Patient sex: M
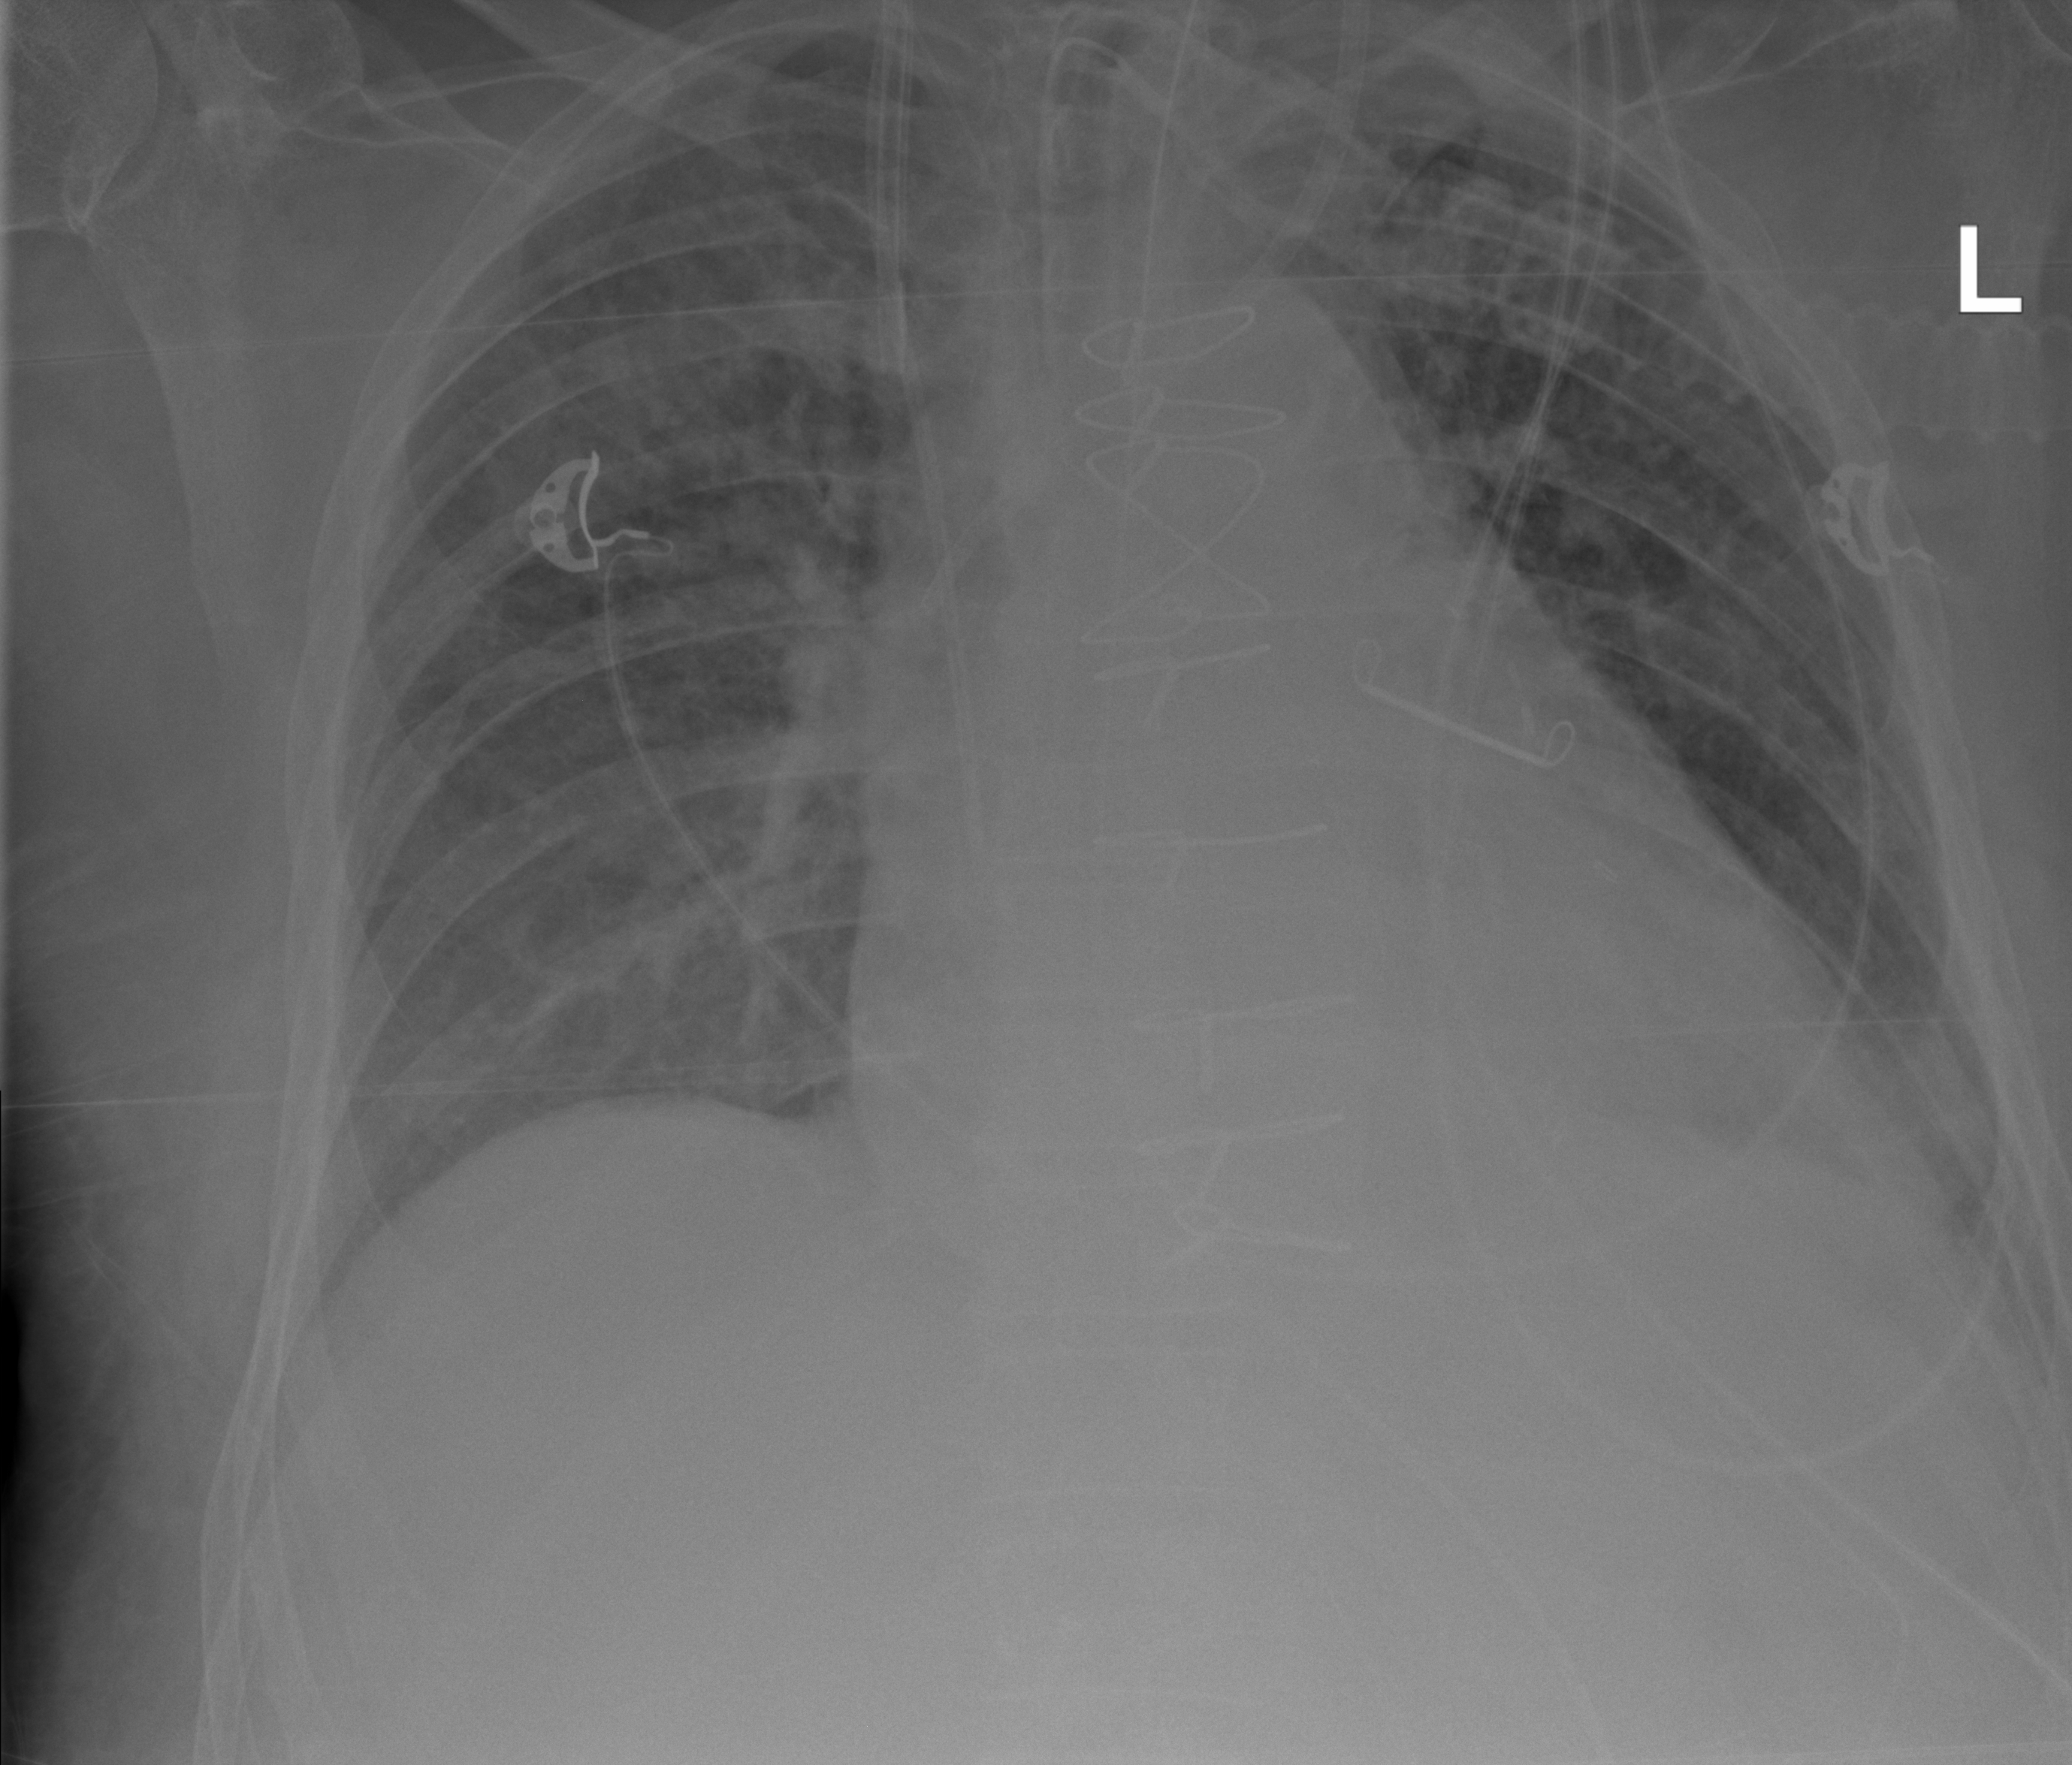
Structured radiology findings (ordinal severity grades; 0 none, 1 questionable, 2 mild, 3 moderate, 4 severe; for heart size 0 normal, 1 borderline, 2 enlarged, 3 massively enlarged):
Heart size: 2
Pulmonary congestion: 2
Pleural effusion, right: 2
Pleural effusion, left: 2
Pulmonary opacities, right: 2
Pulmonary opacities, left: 1
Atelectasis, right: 2
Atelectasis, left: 2